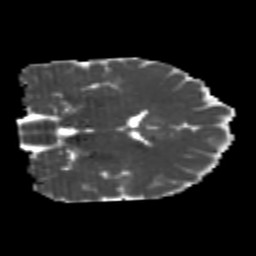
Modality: MD
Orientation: coronal
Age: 25
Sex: female
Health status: healthy
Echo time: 0.074 s